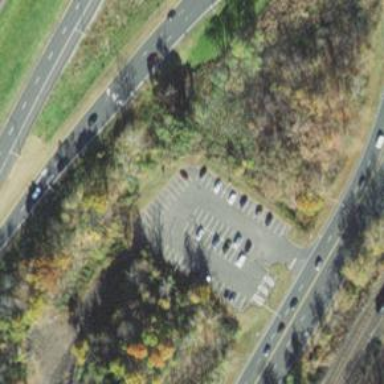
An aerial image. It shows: Paved parking area with park and ride facilities.